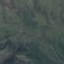
Land use / land cover class: HerbaceousVegetation